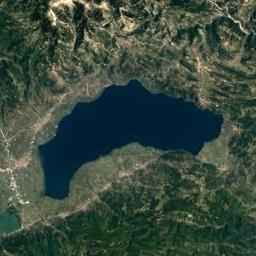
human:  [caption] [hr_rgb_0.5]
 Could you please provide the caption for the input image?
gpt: A curved strip of blue lake surrounded by mountains with green vegetation .

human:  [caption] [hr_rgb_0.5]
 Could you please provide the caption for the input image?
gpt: The lake lies on a flat ground between mountains and the water is dark blue .

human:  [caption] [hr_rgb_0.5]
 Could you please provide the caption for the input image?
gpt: The shape of the lake is different .

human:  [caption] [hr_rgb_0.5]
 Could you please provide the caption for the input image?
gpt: There are many trees around the lake .

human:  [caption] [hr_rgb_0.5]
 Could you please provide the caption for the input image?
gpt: There are mountains and plains with green trees around the lake .